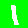
Digit: 1